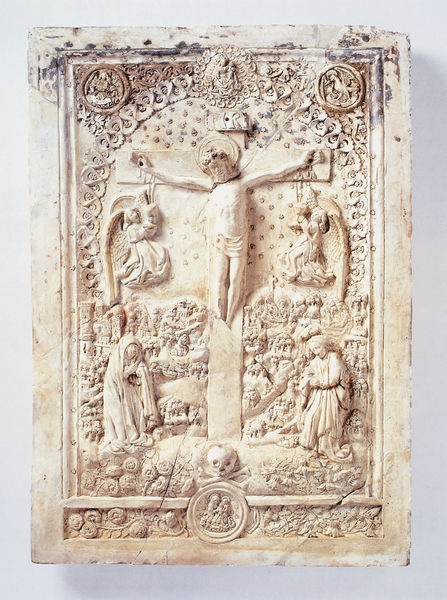
Titel: Kalvarienberg
Institution: Münster, Westfälisches Landesmuseum für Kunst und Kulturgeschichte
Schlagwörter: berg, gott, weiß, menschen, blumen, marmor, ornament, alt, johannes, rahmen, schädel, stein, kirche, rund, engel, relief, risse, figuren, rundbogen, bordüre, dekor, floral, ornamente, bildhauerei, knochen, blut, glaube, kreuz, heiligenschein, totenkopf, christus, jesus, kreuzigung, kruzifix, mittelpunkt, putten, maria, totenschädel, maria magdalena, fresco, rosetten, apostel, golgatha, steinrelief, statische komposition, betende figuren